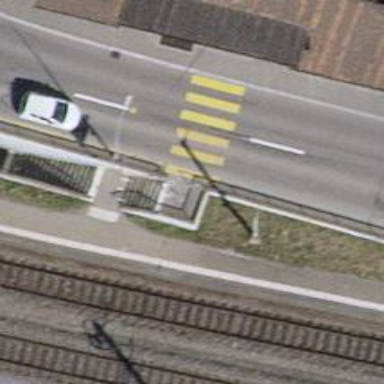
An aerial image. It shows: Road with steps.